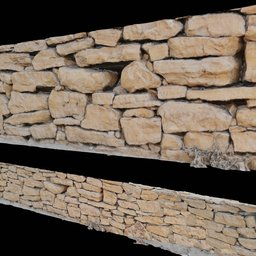
Label: architecture